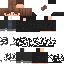
A female human skin with dark skin, wearing brown long hair dressed in a black hoodie and black pants, featuring a closed mouth.